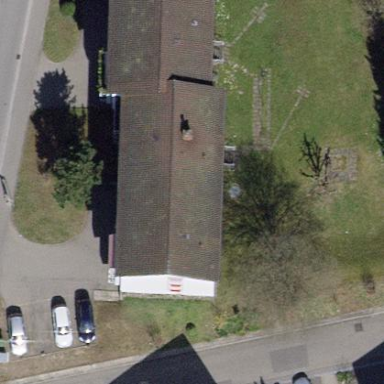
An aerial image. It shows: Gabled house with the roof oriented along the building.